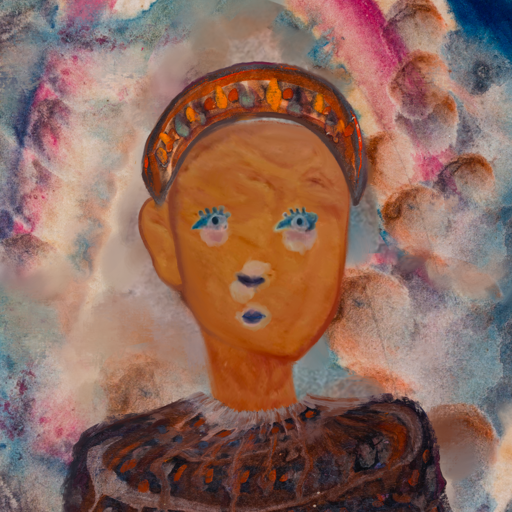
Background: Rupkatha, Head And Neck Front: Pious_Lady, Face Front: Hill_Girl, Bust: Hypocrite, Hair Front: Blank, Head Accessory: Hypocrite, Second Necklace: Blank, Necklace: Blank, Baby: Blank